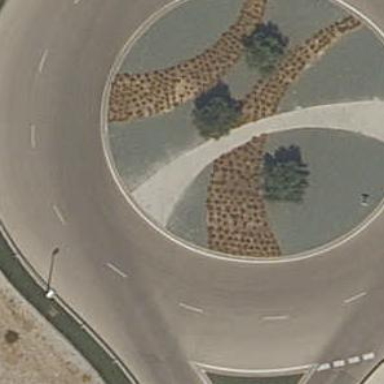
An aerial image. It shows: Roundabout on service road.